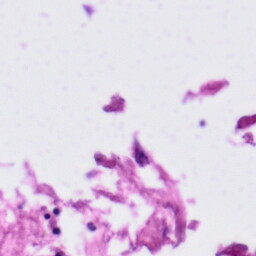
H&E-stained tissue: Tonsil